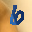
Label: 6